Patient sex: M
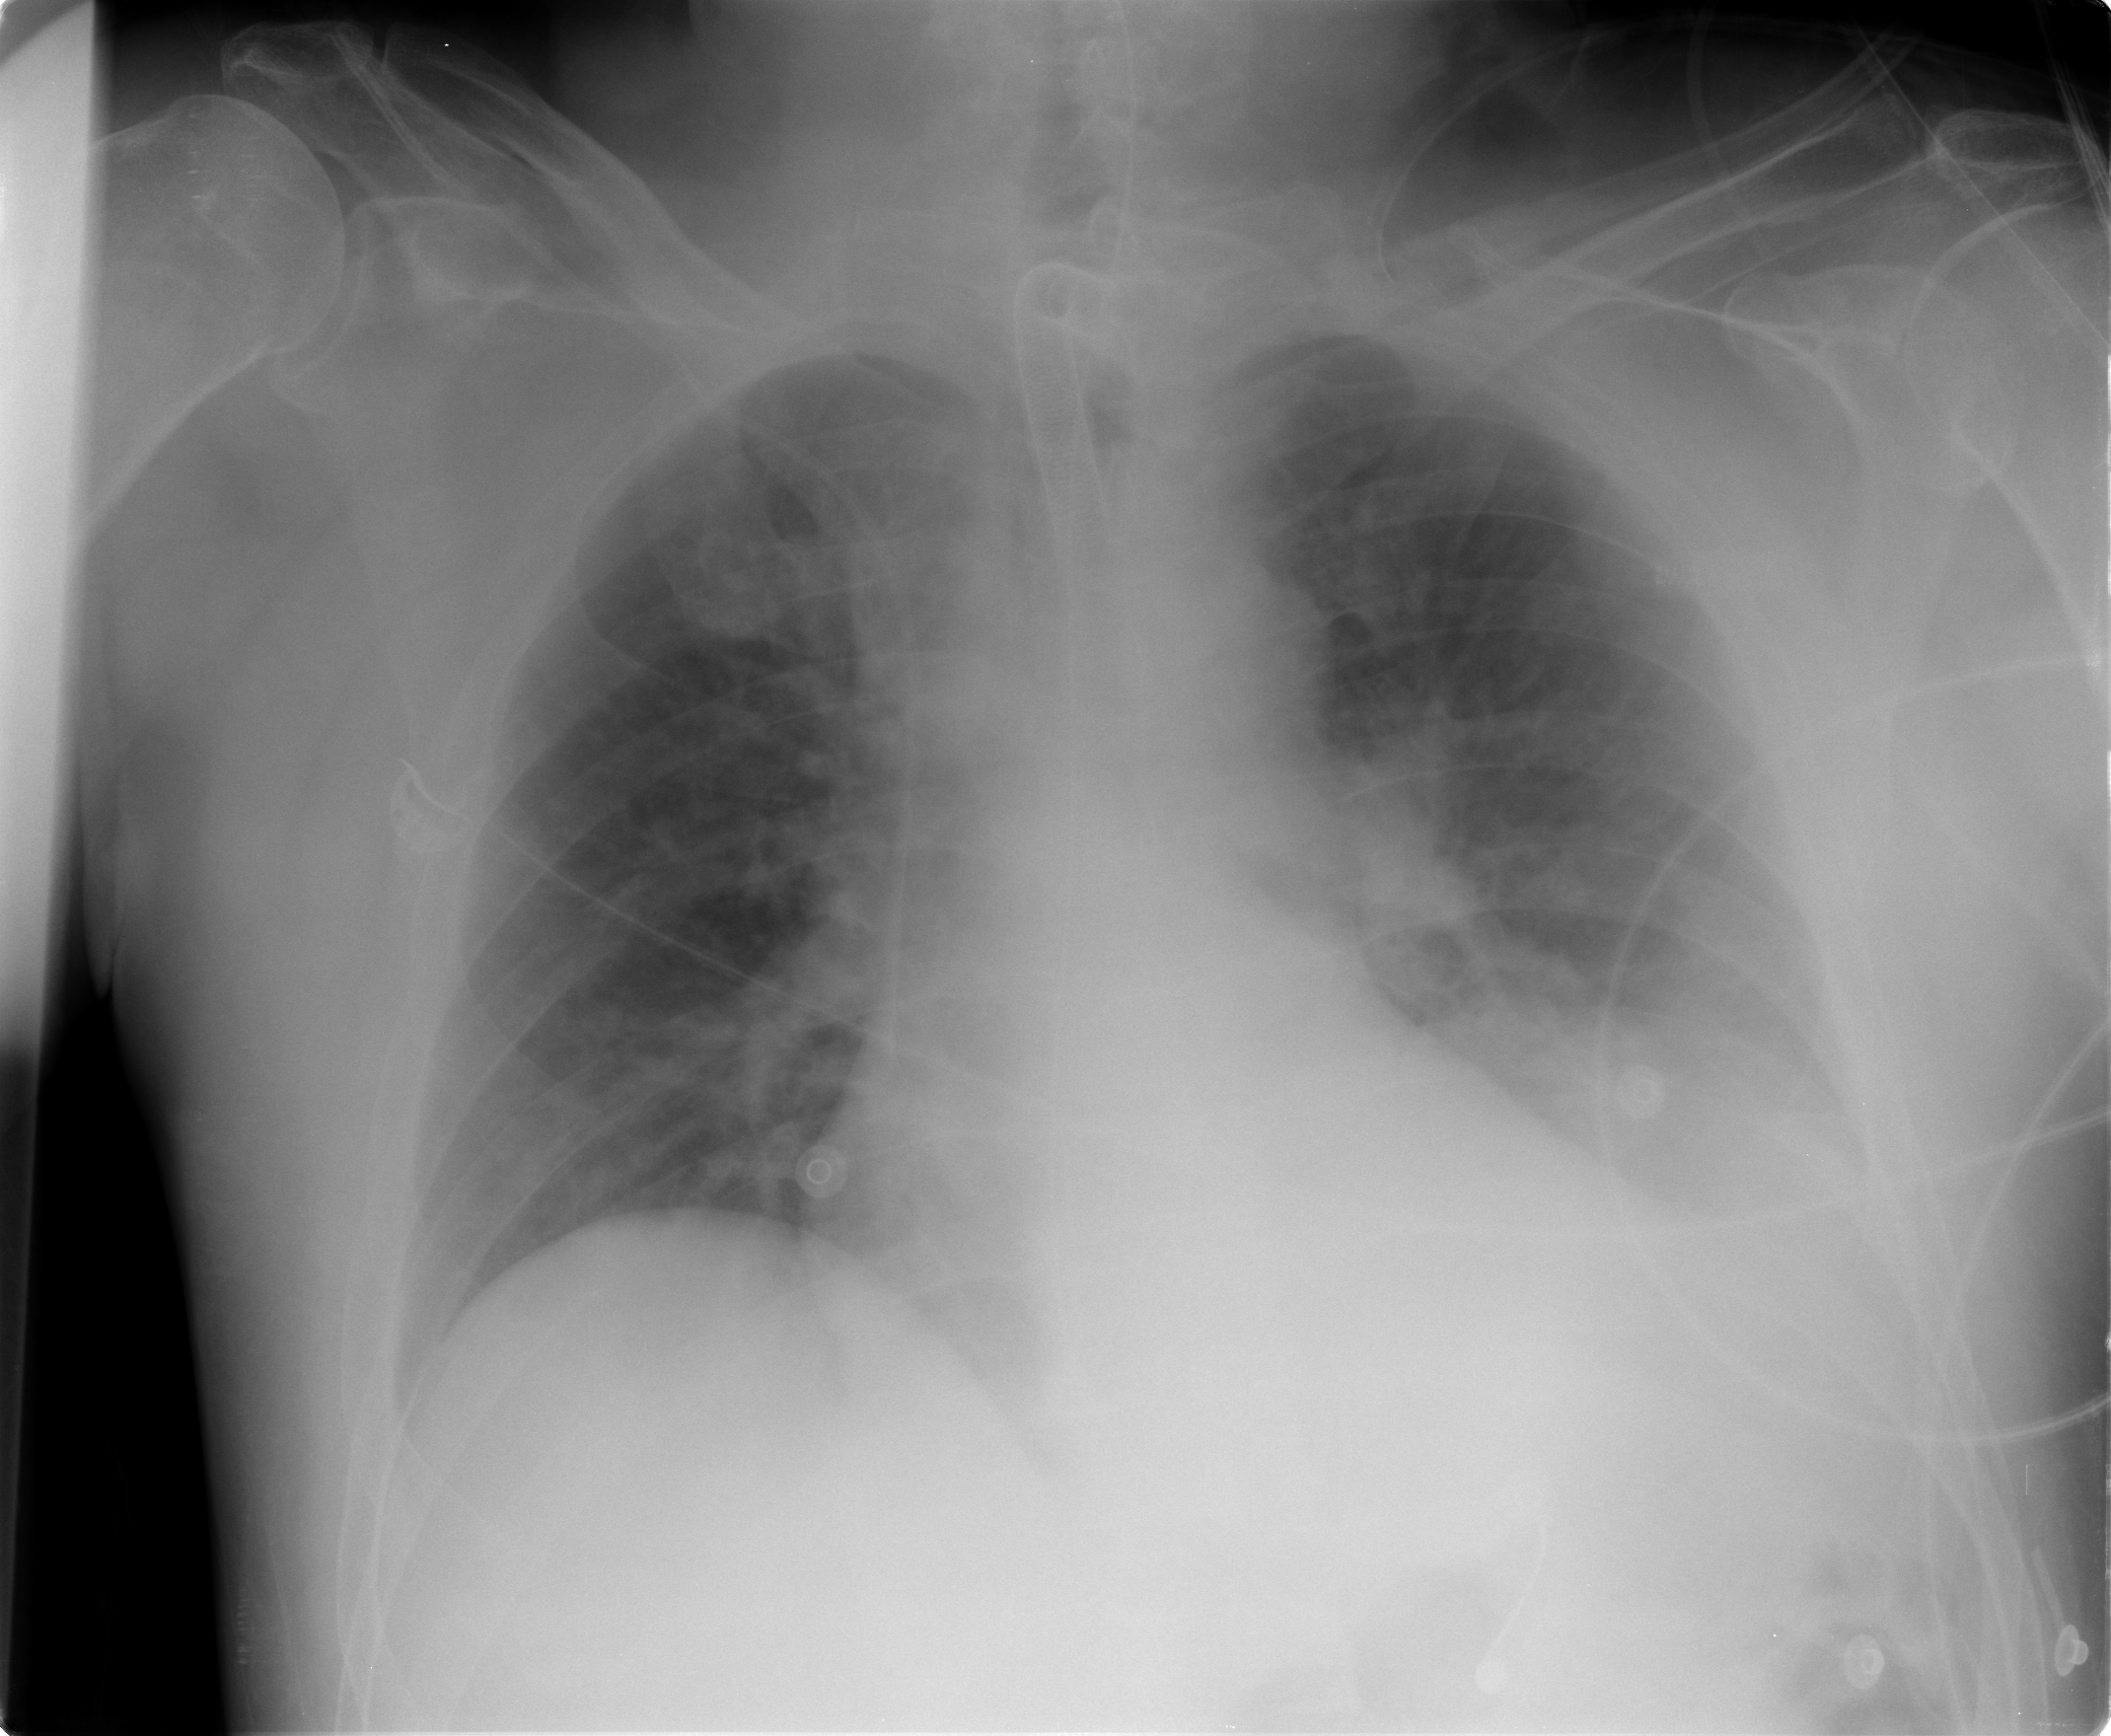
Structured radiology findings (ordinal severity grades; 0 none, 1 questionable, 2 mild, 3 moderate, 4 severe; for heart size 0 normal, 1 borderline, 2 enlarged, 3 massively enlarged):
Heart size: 0
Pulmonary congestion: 2
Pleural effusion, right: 0
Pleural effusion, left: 2
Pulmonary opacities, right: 0
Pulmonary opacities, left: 0
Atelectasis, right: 0
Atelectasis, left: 2